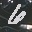
Label: 6